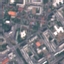
Land use / land cover class: Residential